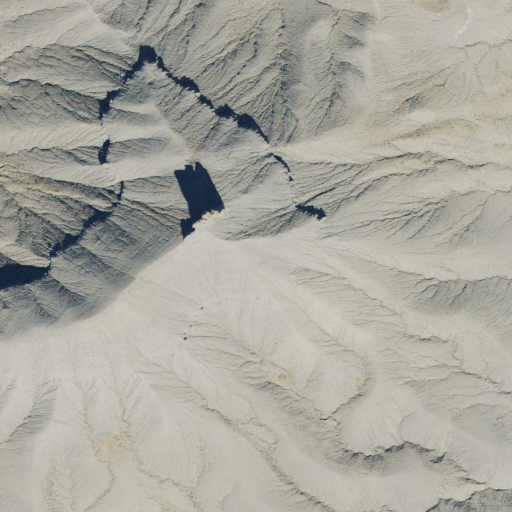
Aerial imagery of mountain in Utah named Pinnacle Peak containing shrub, barren land, high intensity development, and medium intensity development